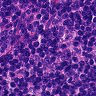
Metastatic tissue present: no